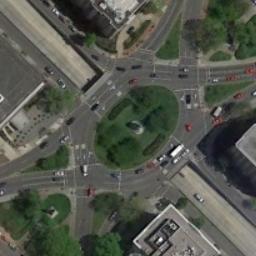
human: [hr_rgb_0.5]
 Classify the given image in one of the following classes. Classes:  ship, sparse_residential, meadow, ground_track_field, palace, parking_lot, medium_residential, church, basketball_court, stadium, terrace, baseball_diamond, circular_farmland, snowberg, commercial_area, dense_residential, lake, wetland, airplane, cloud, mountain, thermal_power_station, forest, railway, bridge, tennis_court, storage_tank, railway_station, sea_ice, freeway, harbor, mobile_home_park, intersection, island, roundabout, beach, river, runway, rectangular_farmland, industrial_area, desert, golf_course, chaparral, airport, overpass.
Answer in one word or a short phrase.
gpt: roundabout